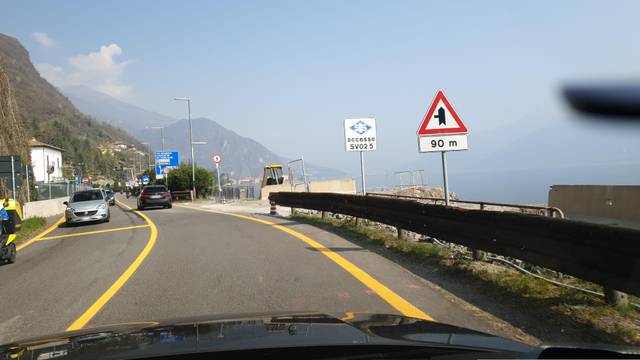
Region: Italy
Coordinates: 46.003, 9.234